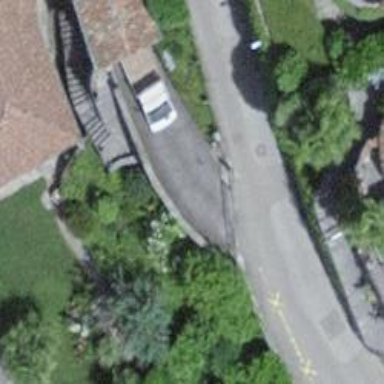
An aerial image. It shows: Passing place on the road.